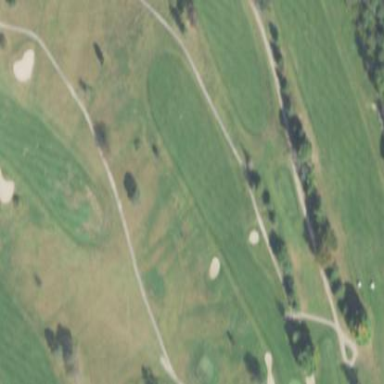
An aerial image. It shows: Golf fairway surrounded by grass.